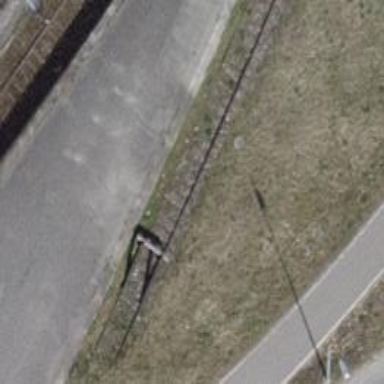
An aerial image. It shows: Railway buffer stop.